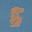
Label: 5